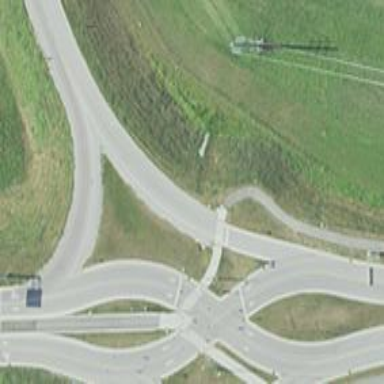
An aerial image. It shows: Motorway link at Diverging Diamond Interchange (DDI) junction.